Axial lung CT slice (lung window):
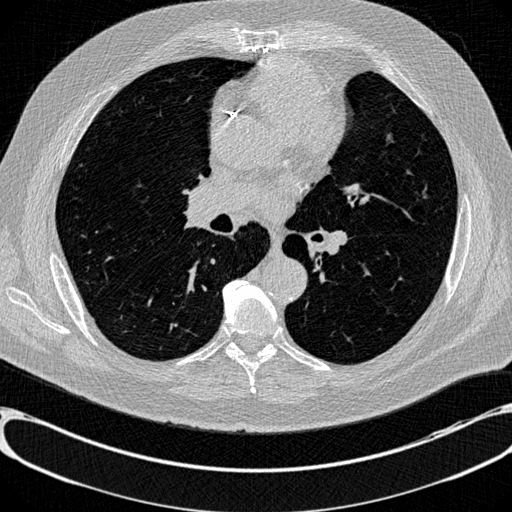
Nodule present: no